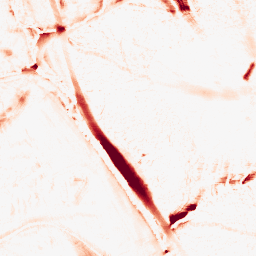
Category: morphological
Decomposition family: morphological_ellipse
Decomposition parameters: operation: opening
width: 20
height: 30
Upsampling method: lanczos
Upsampling parameters: scale: 2
Upsampling scale: 2